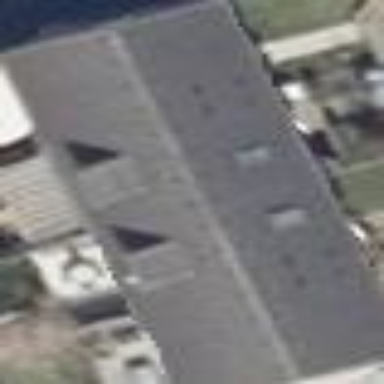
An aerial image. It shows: Terrace building with gabled roof.